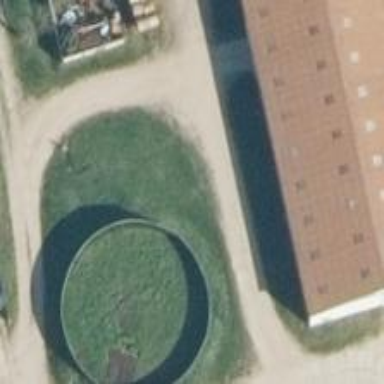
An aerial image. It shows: Storage tank that is man-made.